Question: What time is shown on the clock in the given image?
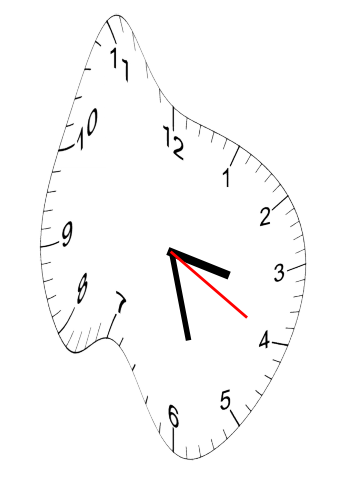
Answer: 03:27:20